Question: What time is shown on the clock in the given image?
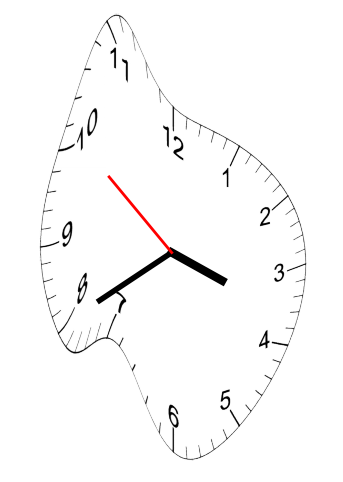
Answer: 03:39:51